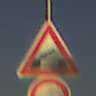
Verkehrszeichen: BeweglicheBruecke
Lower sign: Ueberholverbot
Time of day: SunriseSunset
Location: Outdoor (RoadRail)
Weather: Clear
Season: NotSpecified
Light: Natural